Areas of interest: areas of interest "Xinhua International Plaza"
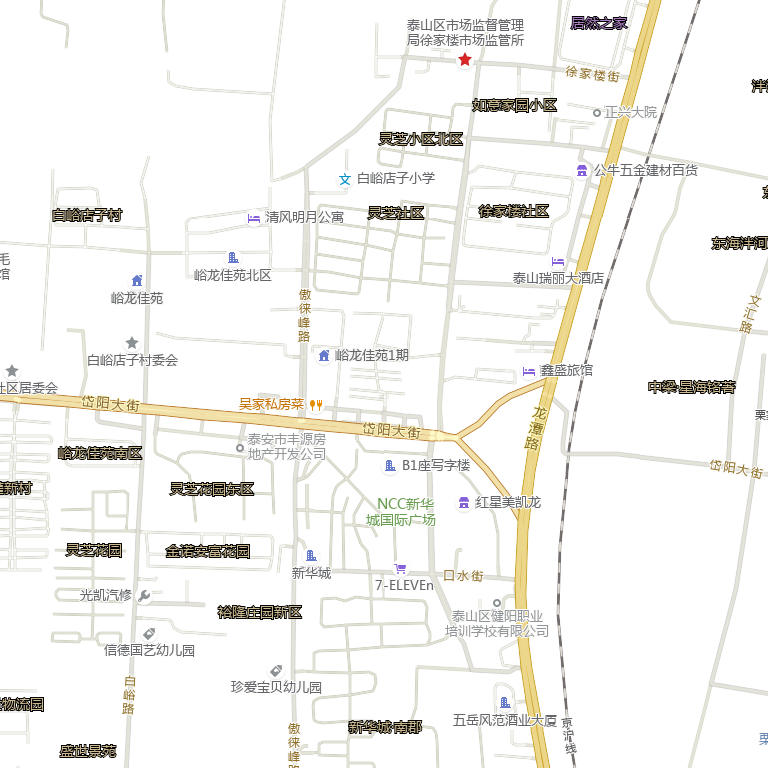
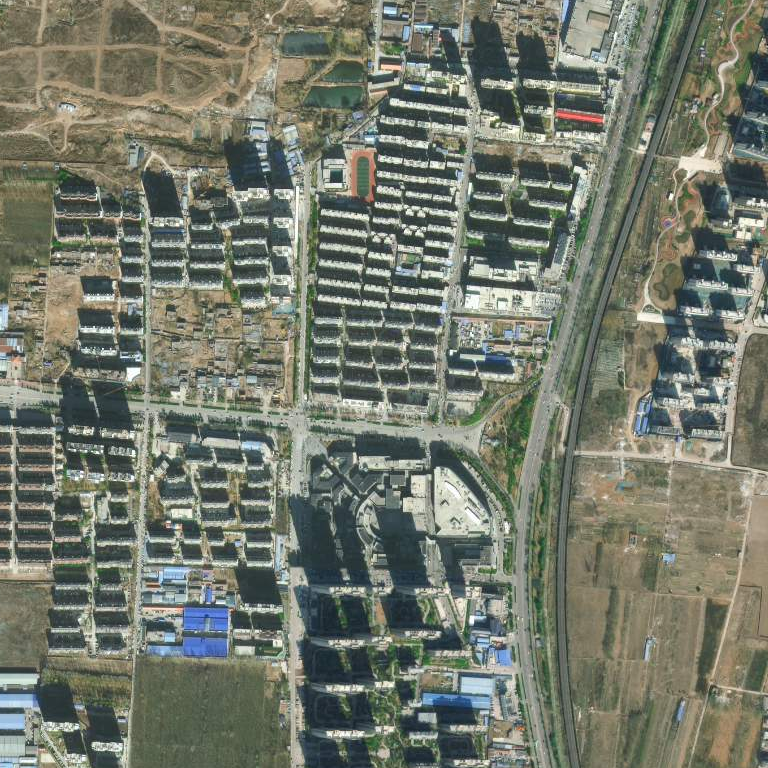